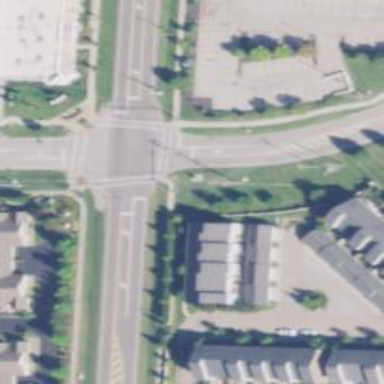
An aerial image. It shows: Crossing with line markings on the road.